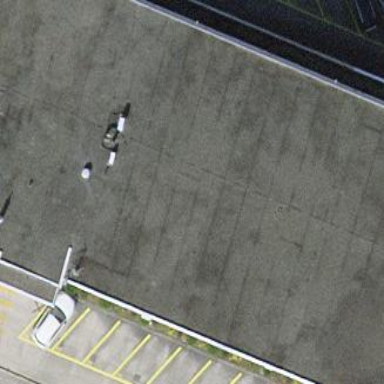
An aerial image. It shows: Building used as car repair shop.